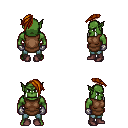
a pixel art fantasy rpg character, male body template, orc, green skin, brown tunic, teal pants, brunette long mohawk hairstyle, metal gloves, maroon shoes, four views (front, back, left, right), 2x2 character sprite sheet, small pixel art, hard edges, no anti-aliasing